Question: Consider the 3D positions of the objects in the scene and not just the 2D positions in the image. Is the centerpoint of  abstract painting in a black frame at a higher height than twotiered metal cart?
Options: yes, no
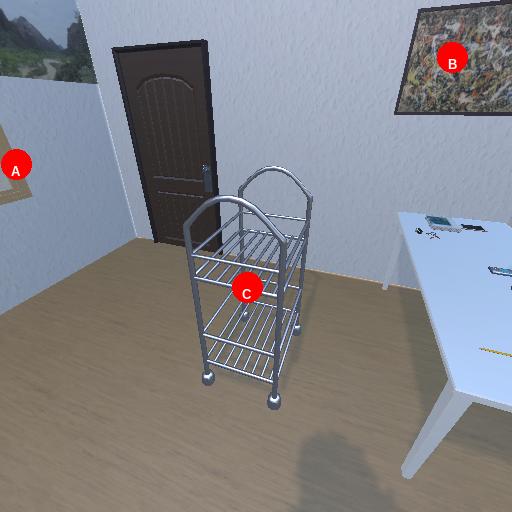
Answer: yes